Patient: sex M, age 45
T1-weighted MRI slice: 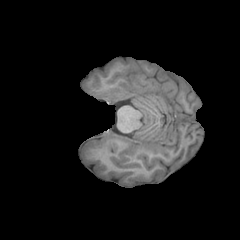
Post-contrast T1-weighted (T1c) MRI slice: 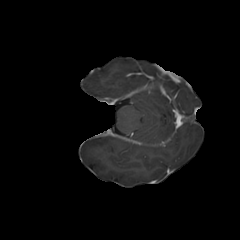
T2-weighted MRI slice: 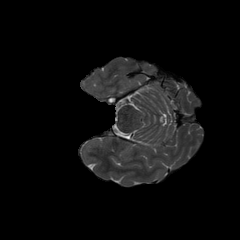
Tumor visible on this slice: no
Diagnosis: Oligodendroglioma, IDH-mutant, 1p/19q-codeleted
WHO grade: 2